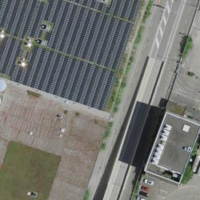
EUNIS habitat code: 57
Species observed at this site:
Euphorbia cyparissias
Chorthippus brunneus
Calliptamus italicus